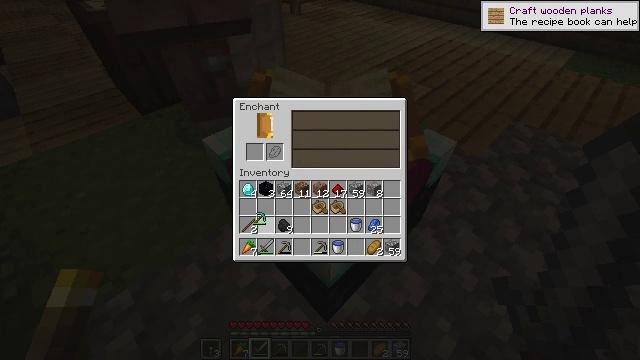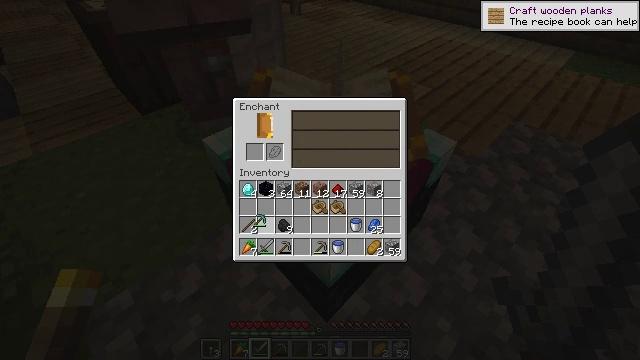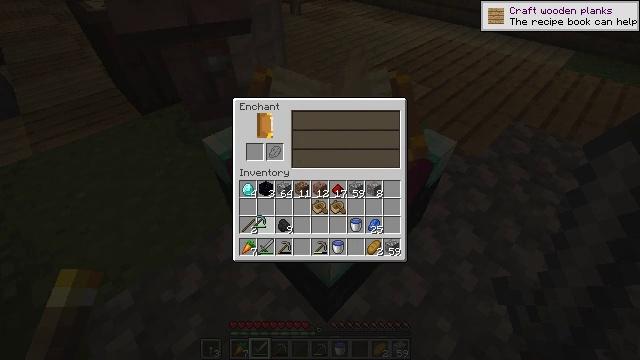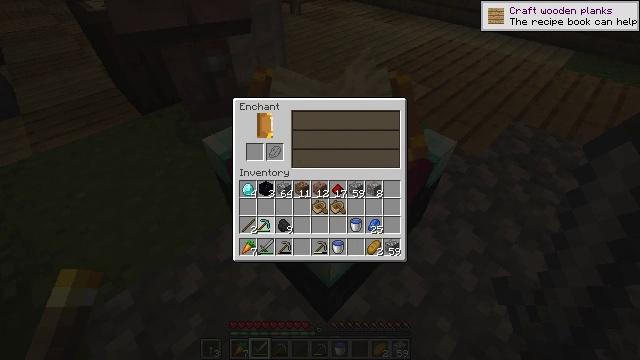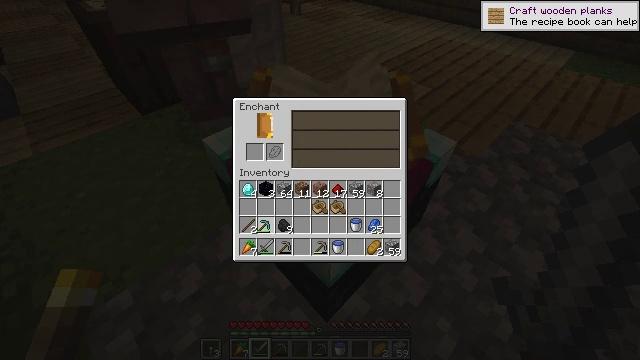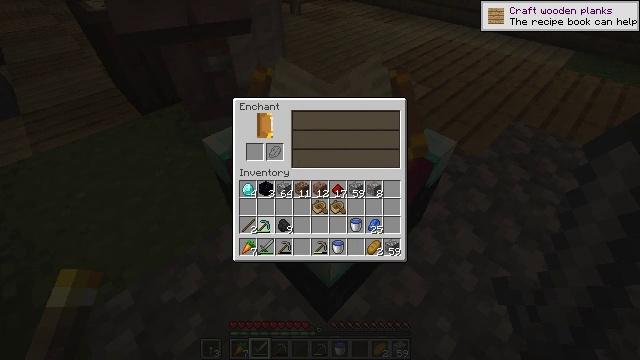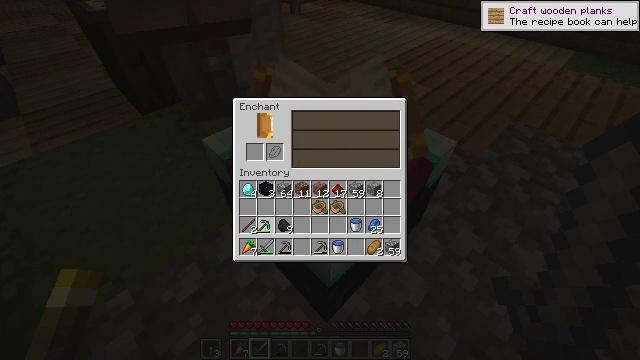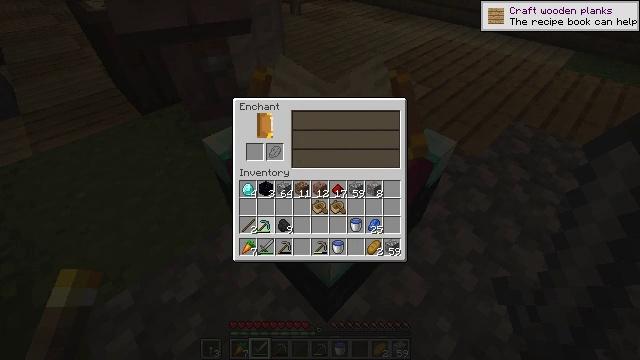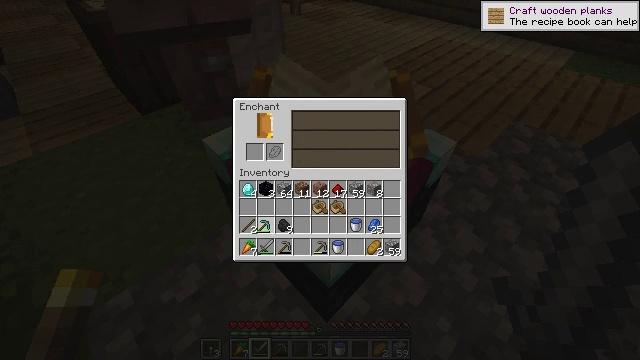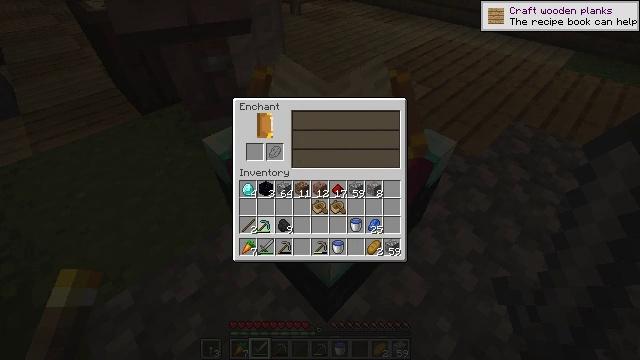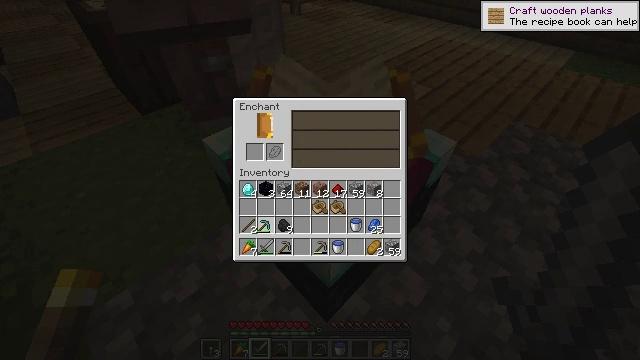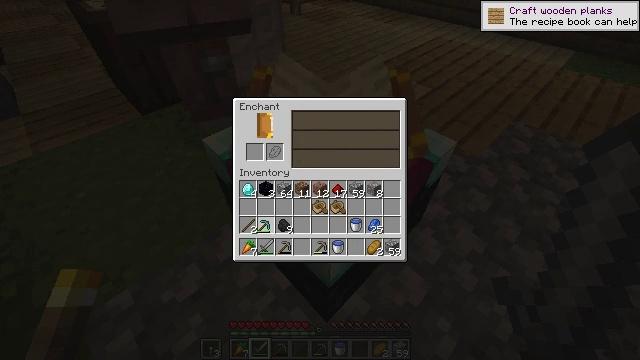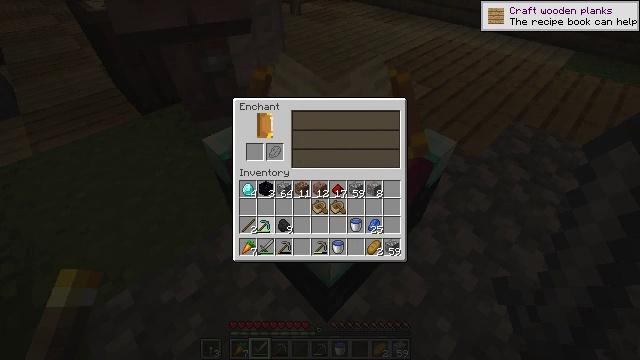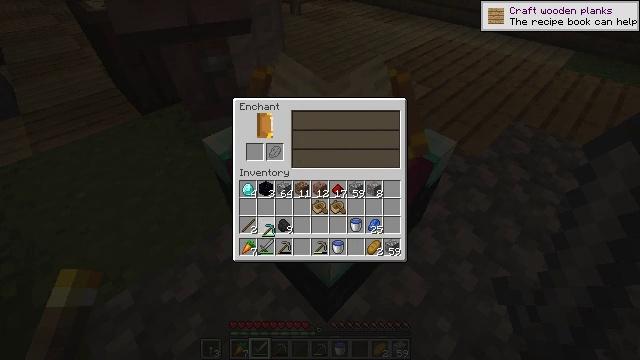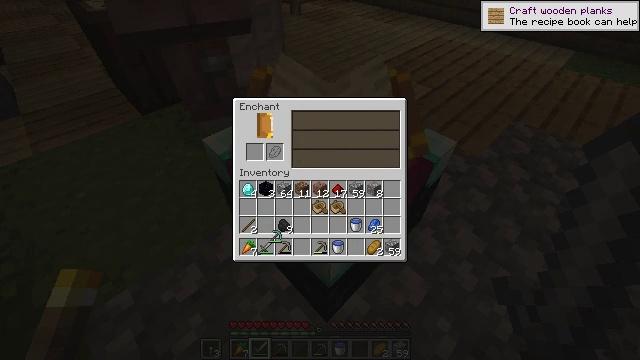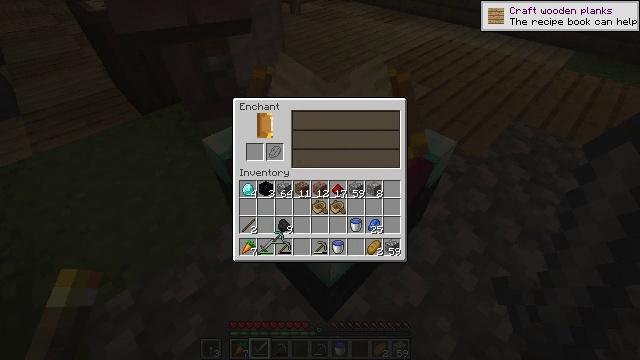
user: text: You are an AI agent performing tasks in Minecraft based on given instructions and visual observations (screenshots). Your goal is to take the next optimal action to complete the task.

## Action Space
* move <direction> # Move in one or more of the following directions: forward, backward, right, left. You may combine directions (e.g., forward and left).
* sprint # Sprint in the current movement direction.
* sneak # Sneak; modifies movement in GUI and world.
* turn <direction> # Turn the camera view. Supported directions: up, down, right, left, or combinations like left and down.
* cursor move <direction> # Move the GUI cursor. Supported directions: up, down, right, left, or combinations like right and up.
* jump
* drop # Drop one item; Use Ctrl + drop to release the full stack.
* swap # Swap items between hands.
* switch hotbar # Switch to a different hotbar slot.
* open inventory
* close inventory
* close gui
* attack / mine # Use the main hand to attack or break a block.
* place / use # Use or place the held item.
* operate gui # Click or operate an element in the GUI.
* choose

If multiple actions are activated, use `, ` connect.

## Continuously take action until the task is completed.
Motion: motion action
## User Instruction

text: Remove a bread from the inventory.
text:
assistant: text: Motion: no_op
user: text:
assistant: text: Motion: no_op
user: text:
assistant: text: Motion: no_op
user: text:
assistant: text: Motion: no_op
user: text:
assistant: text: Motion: no_op
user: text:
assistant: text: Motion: no_op
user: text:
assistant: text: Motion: no_op
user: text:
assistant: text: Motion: no_op
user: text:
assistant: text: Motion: no_op
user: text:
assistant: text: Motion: no_op
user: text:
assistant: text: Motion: no_op
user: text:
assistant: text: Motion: no_op
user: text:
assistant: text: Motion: no_op
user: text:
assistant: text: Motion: cursor move right
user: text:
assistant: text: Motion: no_op
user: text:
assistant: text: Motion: no_op
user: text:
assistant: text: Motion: no_op
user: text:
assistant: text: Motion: no_op
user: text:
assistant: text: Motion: no_op
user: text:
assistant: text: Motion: no_op
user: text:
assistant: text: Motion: no_op
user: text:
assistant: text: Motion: no_op
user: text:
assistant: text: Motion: no_op
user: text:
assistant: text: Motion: no_op
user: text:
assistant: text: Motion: no_op
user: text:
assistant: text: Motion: no_op
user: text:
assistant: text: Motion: no_op
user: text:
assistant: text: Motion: no_op
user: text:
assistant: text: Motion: no_op
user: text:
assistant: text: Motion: no_op